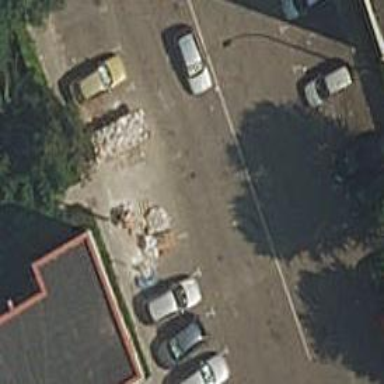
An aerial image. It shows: Parking space.